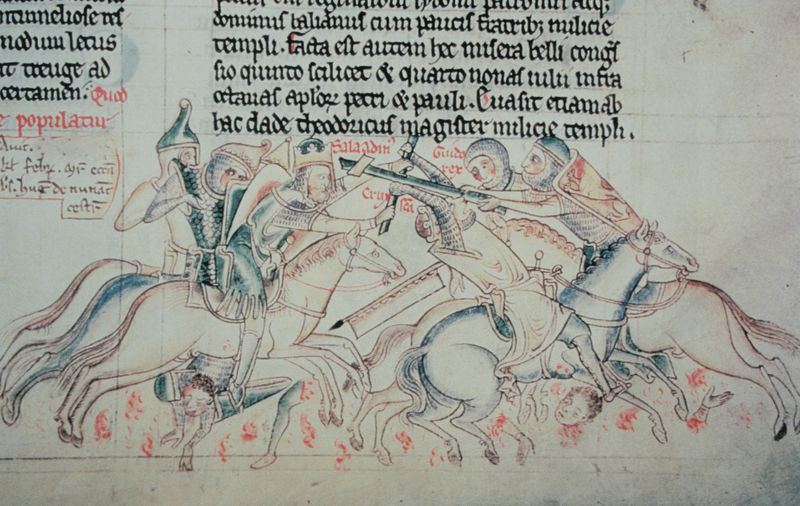
Titel: Saladin entreißt Guido von Lusignan in der Schlacht von Hattin das Wahre Kreuz
Standort: Cambridge
Institution: Corpus Christi College
Schlagwörter: angriff, blau, kampf, kopf, weiß, menschen, grau, hut, hüte, kopfbedeckungen, männer, schwarz, szene, zeichnung, rot, alt, mütze, mützen, geköpft, geschichte, mord, tod, tot, bild, hände, gotik, krone, rosa, pferd, pferde, reiter, beine, reiten, sattel, steigbügel, zaumzeug, kopfbedeckung, schrift, fahne, flagge, linien, krieg, schlacht, könig, lanze, soldaten, schild, blut, buch, kreuz, geschirr, druck, seite, illustration, schilder, schwert, schwerter, säbel, text, waffen, buchstaben, stöcke, tote, waffe, koloriert, helm, herrscher, ritter, kämpfen, rüstung, buchdruck, buchseite, pergament, helme, harnisch, mittelalter, krieger, sturz, kreuzzüge, lanzen, löwe, zeilen, miniatur, fraktur, stechen, umbringen, handschrift, gefecht, latein, lateinisch, schrft, hauen, erzählung, buchillustration, buchmalerei, reiterei, verso, evangeliar, codex, kettenhemd, minuskel, illumination, blockbuch, turnier, buchkunst, gotische minuskel, streiten, saladin, d, intarie, mittelalter+handschrift, guido rex, schwertkampf, schlacht zu pferde, ritterkampf, msk